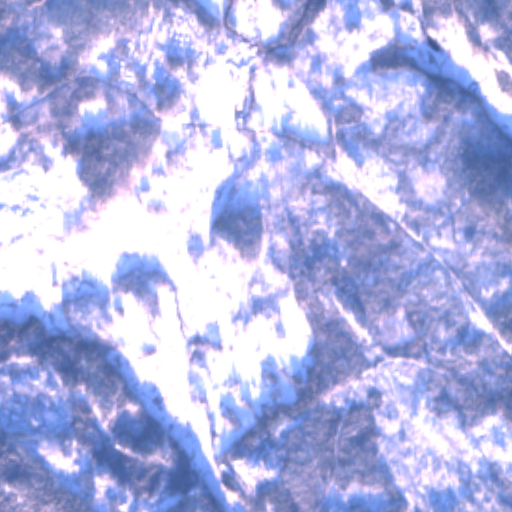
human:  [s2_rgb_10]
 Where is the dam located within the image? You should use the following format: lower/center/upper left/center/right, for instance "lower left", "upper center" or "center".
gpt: The dam is located in the upper center of the image.
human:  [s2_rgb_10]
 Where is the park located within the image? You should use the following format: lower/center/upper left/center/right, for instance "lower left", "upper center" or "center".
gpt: The park is located in the upper left of the image.
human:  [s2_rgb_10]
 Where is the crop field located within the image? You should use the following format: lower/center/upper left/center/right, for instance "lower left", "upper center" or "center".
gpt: There is no crop field in the image.